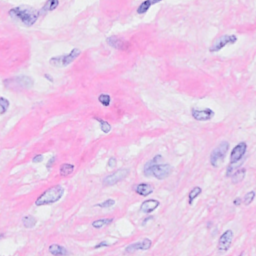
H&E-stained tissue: Breast